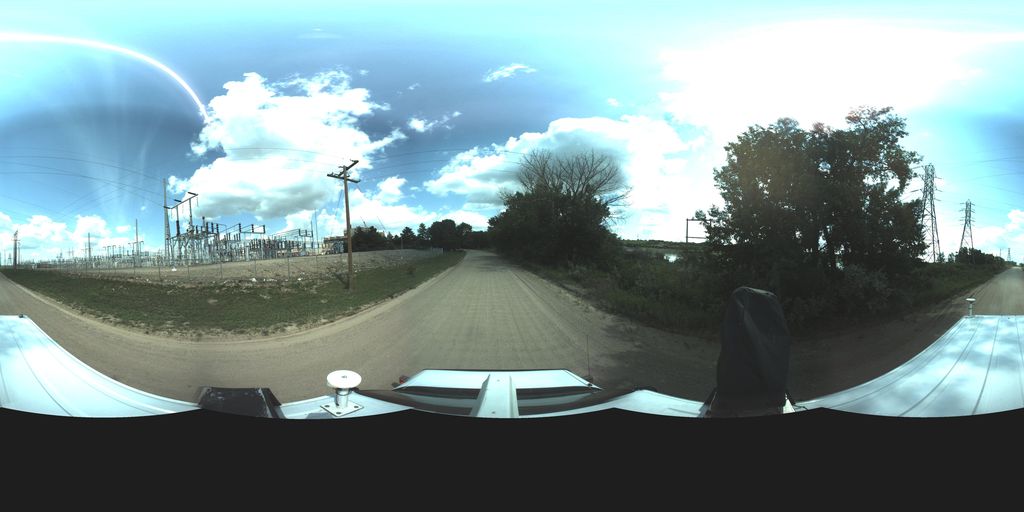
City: saskatoon